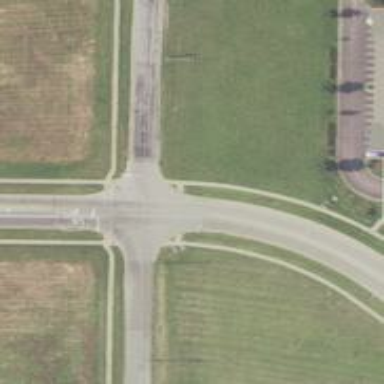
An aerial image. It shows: Uncontrolled road crossing with markings in the form of lines.